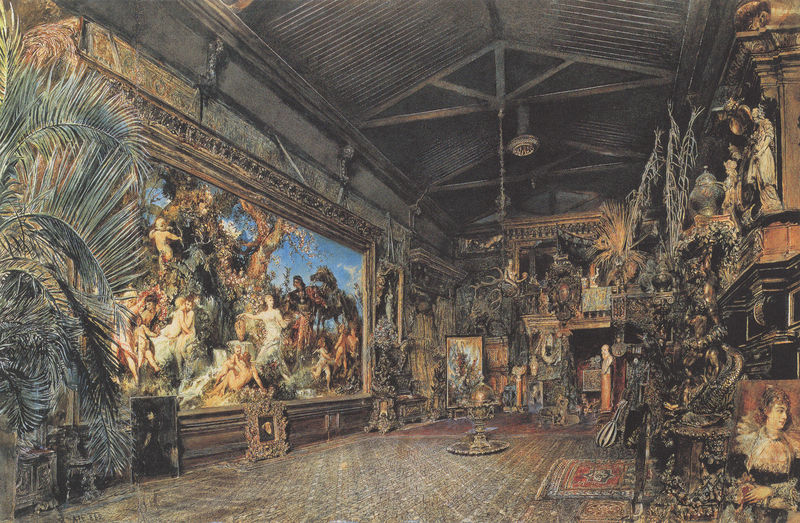
Titel: Das Atelier vor der Versteigerung
Künstler: Rudolf Ritter von Alt
Standort: Wien
Institution: Historisches Museum der Stadt Wien
Schlagwörter: baum, blau, blätter, dunkel, gemälde, himmel, mann, nackt, rubens, weiß, bäume, frauen, gelb, grün, menschen, ocker, braun, bunt, damen, frau, grau, hell, holz, lampe, marmor, nacht, raum, schmuck, schwarz, szene, zimmer, dach, dame, gebäude, haus, park, rot, tier, tiere, muster, symbolismus, teppich, wand, architektur, barock, federn, historie, rahmen, silber, bild, bildnis, innenraum, portrait, porträt, öl, kirche, boden, gold, interieur, reich, decke, innen, blatt, pflanze, pflanzen, england, brunnen, pferd, schuppen, engel, garten, skulptur, statue, vase, bilder, bilderrahmen, sammeln, giebel, dielen, saal, figuren, querformat, salon, wandgemälde, atelier, maler, staffelei, leuchter, vasen, balken, palme, teppiche, kammer, exotik, hoch, frühling, galerie, halle, foto, fotografie, wände, fussboden, paradies, eisen, gefäß, antike, scheune, orient, groß, künstler, wirr, schlange, leinwand, dachstuhl, herrscher, holzdecke, kunst, mythologie, ausstellung, erdkugel, wandbilder, palmzweig, palmzweige, skulpturen, handwerk, werkstatt, plastiken, statuen, hirsch, residenz, antik, stall, historiengemälde, historismus, makart, palmen, gabäude, sammlung, fresko, kunstkammer, museum, wunderkammer, laute, mandoline, wien, peintre, deck, prunk, schatzkammer, geweih, putten, orientalismus, globus, künslter, eisenkonstruktion, kunsthandwerk, streben, antiquariat, sakral, antiquität, wintergarten, fot, objekte, spinnen, abstellraum, dachbalken, gebälk, friese, antiquitäten, satteldach, verstrebung, dack, baluster, balkendecke, voll, botanisch, späthistorismus, prunkvoll, oriental, gemäkde, kunstobjekte, opulent, überladen, kunstsammlung, kunstwerke, schranl, offener dachstuhl, jalle, inne, schwülstig, palem, krempel, kunstscheune, kusnt, h, eweih, kram, boden#, mackart, atelierstil, hans makart, lample, räumig, souvenirs, holudecke, msler, grm